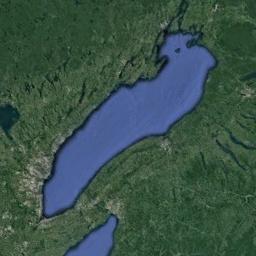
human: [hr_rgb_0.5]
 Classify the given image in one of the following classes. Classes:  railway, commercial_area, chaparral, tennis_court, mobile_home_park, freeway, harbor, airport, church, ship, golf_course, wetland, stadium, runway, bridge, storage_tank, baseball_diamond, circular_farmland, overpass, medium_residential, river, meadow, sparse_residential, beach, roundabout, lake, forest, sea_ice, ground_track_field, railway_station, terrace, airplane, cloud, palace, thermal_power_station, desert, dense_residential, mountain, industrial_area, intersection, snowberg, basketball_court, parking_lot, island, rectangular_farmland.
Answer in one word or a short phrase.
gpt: lake